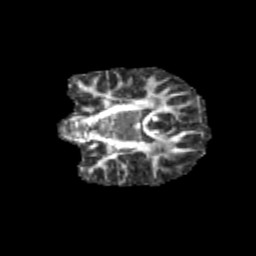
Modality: FA
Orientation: coronal
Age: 11
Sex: male
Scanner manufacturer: siemens
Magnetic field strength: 3 T
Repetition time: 3.8 s
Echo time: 0.07 s